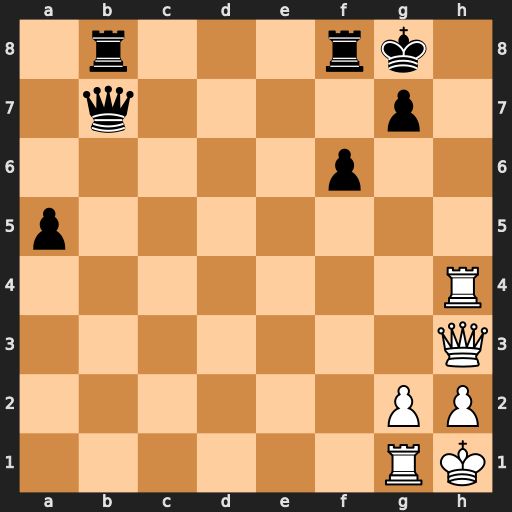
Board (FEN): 1r3rk1/1q4p1/5p2/p7/7R/7Q/6PP/6RK
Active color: w
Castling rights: -
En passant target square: -
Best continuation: Rh8+ Kf7 Qh5+